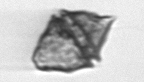
Label: Kryptoperidinium_triquetrum